Field crop: maize
Growth stage: 2
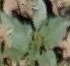
Species: datura